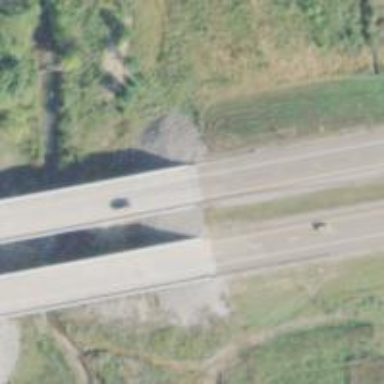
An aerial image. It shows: Trunk highway bridge.